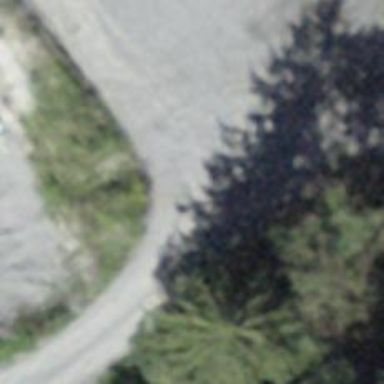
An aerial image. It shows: Service road with mud surface.